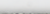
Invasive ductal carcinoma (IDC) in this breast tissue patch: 0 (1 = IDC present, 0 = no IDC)